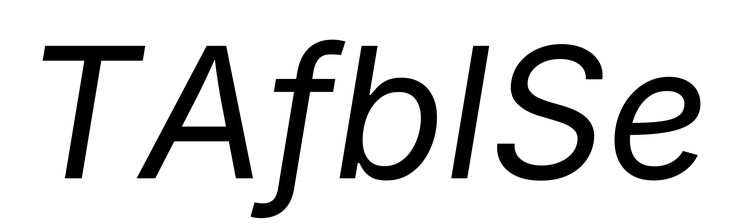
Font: Inter-Italic_Italic